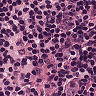
Metastatic tissue present: no